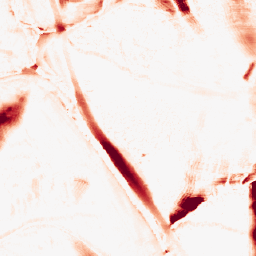
Category: morphological
Decomposition family: morphological_ellipse
Decomposition parameters: operation: opening
width: 20
height: 50
Upsampling method: area
Upsampling parameters: scale: 2
Upsampling scale: 2